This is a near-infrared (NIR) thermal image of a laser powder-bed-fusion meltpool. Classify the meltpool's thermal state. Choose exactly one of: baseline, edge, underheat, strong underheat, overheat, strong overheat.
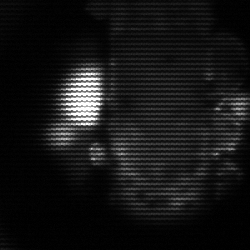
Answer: strong underheat